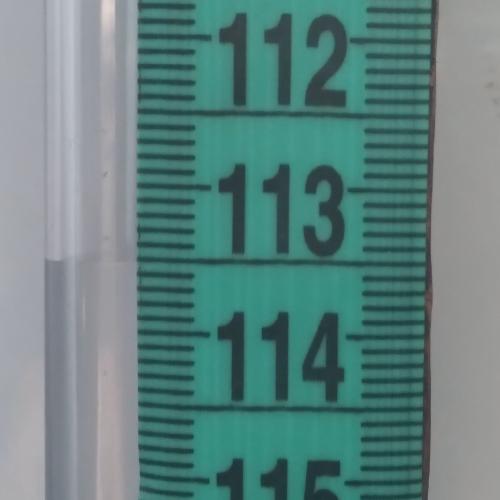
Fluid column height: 113.5 cm